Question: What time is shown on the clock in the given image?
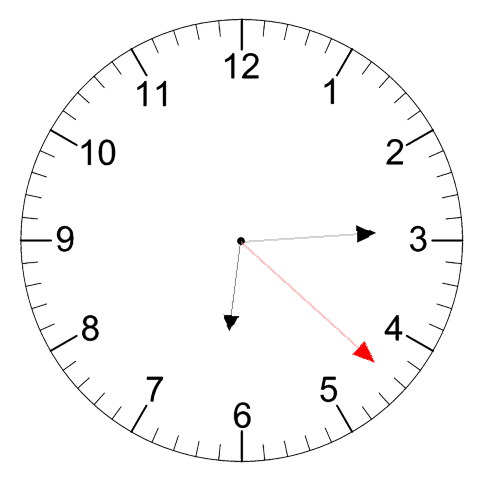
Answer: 06:14:22